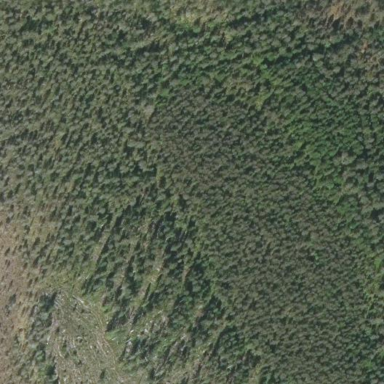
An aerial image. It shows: Woodland consisting mainly of needle-leaved trees.